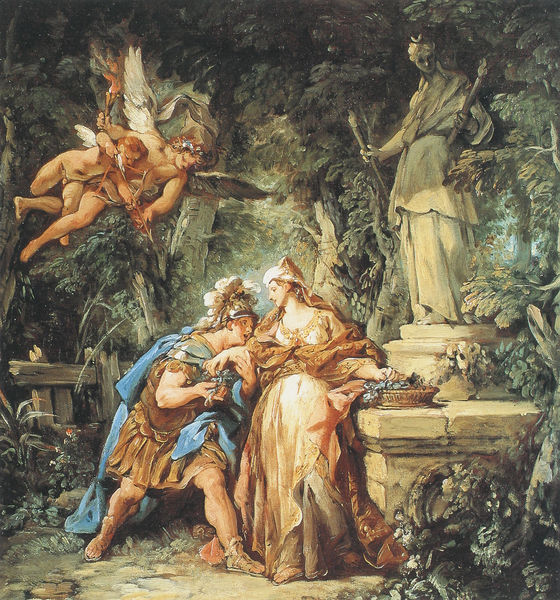
Titel: Jason erhält von Medea das verzauberte Kraut/Jason schwört Medea die ewige Liebe
Künstler: Jean - Francois de Troy
Institution: London, National Gallery
Schlagwörter: baum, blau, flügel, gemälde, mann, nackt, umhang, bäume, grün, blume, blumen, frau, holz, kleid, licht, zaun, falten, sockel, strauch, busch, figur, paar, pflanzen, wald, engel, garten, putto, statue, liebe, bogen, mauer, bank, figuren, korb, bretter, soldat, helm, liebespaar, soladt, götter, liebende, venus, armbrust, kraut, amor, mars, pfeil, fackeln, amoren